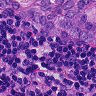
Metastatic tissue present: yes